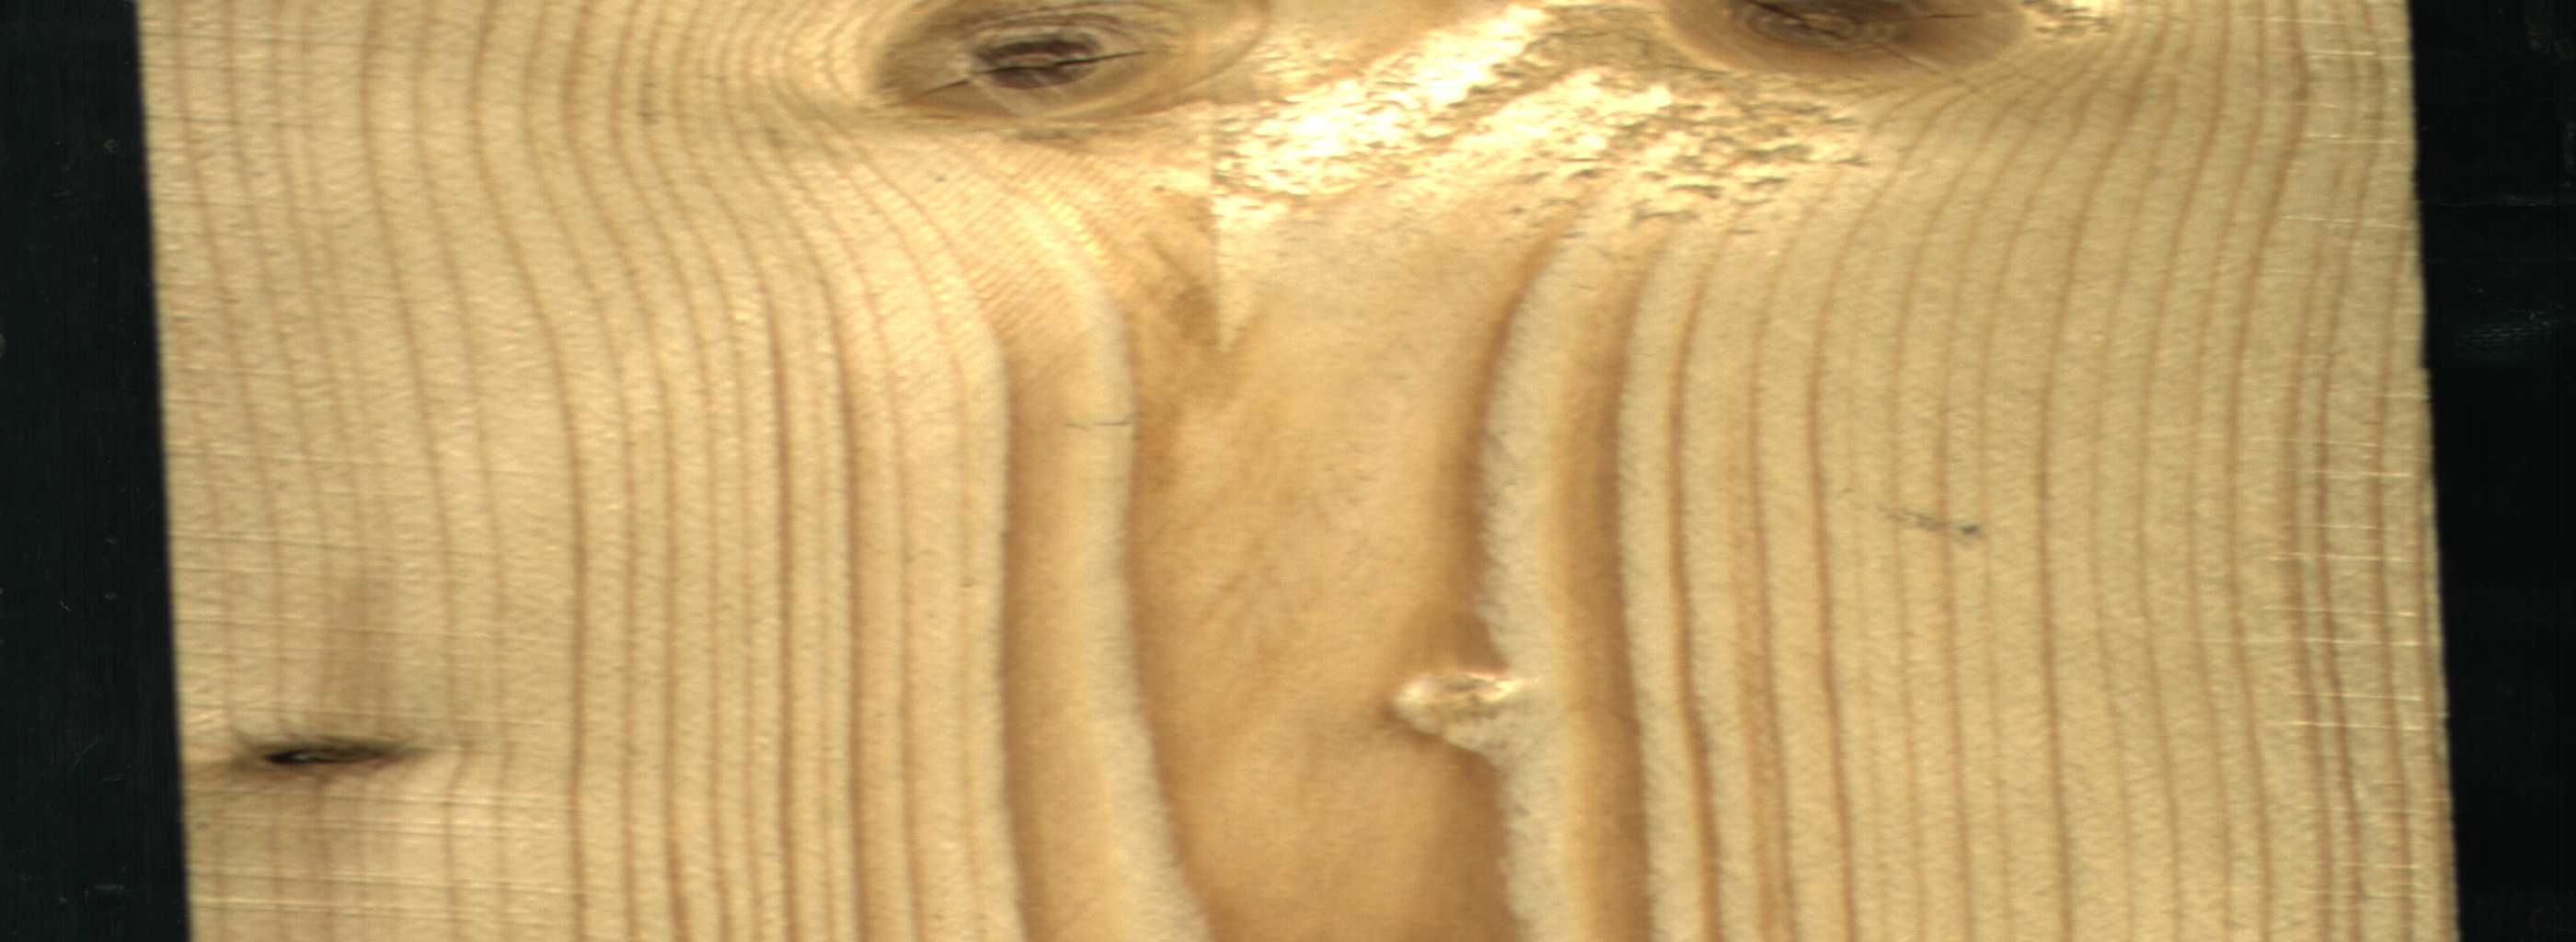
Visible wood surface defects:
knot_with_crack
knot_with_crack
Dead_Knot